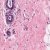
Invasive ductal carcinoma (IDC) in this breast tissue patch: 0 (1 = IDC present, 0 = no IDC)